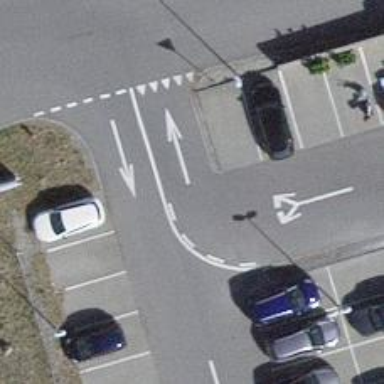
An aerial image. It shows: Asphalt parking aisle road for service vehicles.